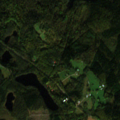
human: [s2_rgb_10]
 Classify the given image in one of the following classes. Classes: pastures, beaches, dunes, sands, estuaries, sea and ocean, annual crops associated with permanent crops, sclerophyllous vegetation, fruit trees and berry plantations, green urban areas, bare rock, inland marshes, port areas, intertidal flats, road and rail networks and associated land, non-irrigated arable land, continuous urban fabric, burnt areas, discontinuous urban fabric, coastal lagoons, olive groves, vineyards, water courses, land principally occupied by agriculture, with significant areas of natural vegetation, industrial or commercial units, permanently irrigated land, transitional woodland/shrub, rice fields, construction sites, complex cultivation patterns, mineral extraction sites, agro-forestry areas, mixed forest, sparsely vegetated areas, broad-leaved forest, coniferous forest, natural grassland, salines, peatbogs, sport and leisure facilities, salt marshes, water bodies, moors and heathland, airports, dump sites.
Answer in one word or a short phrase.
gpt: broad-leaved forest, coniferous forest, mixed forest, transitional woodland/shrub, water bodies